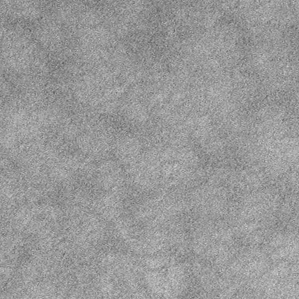
Label: frost